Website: crate-barrel
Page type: cross-sells
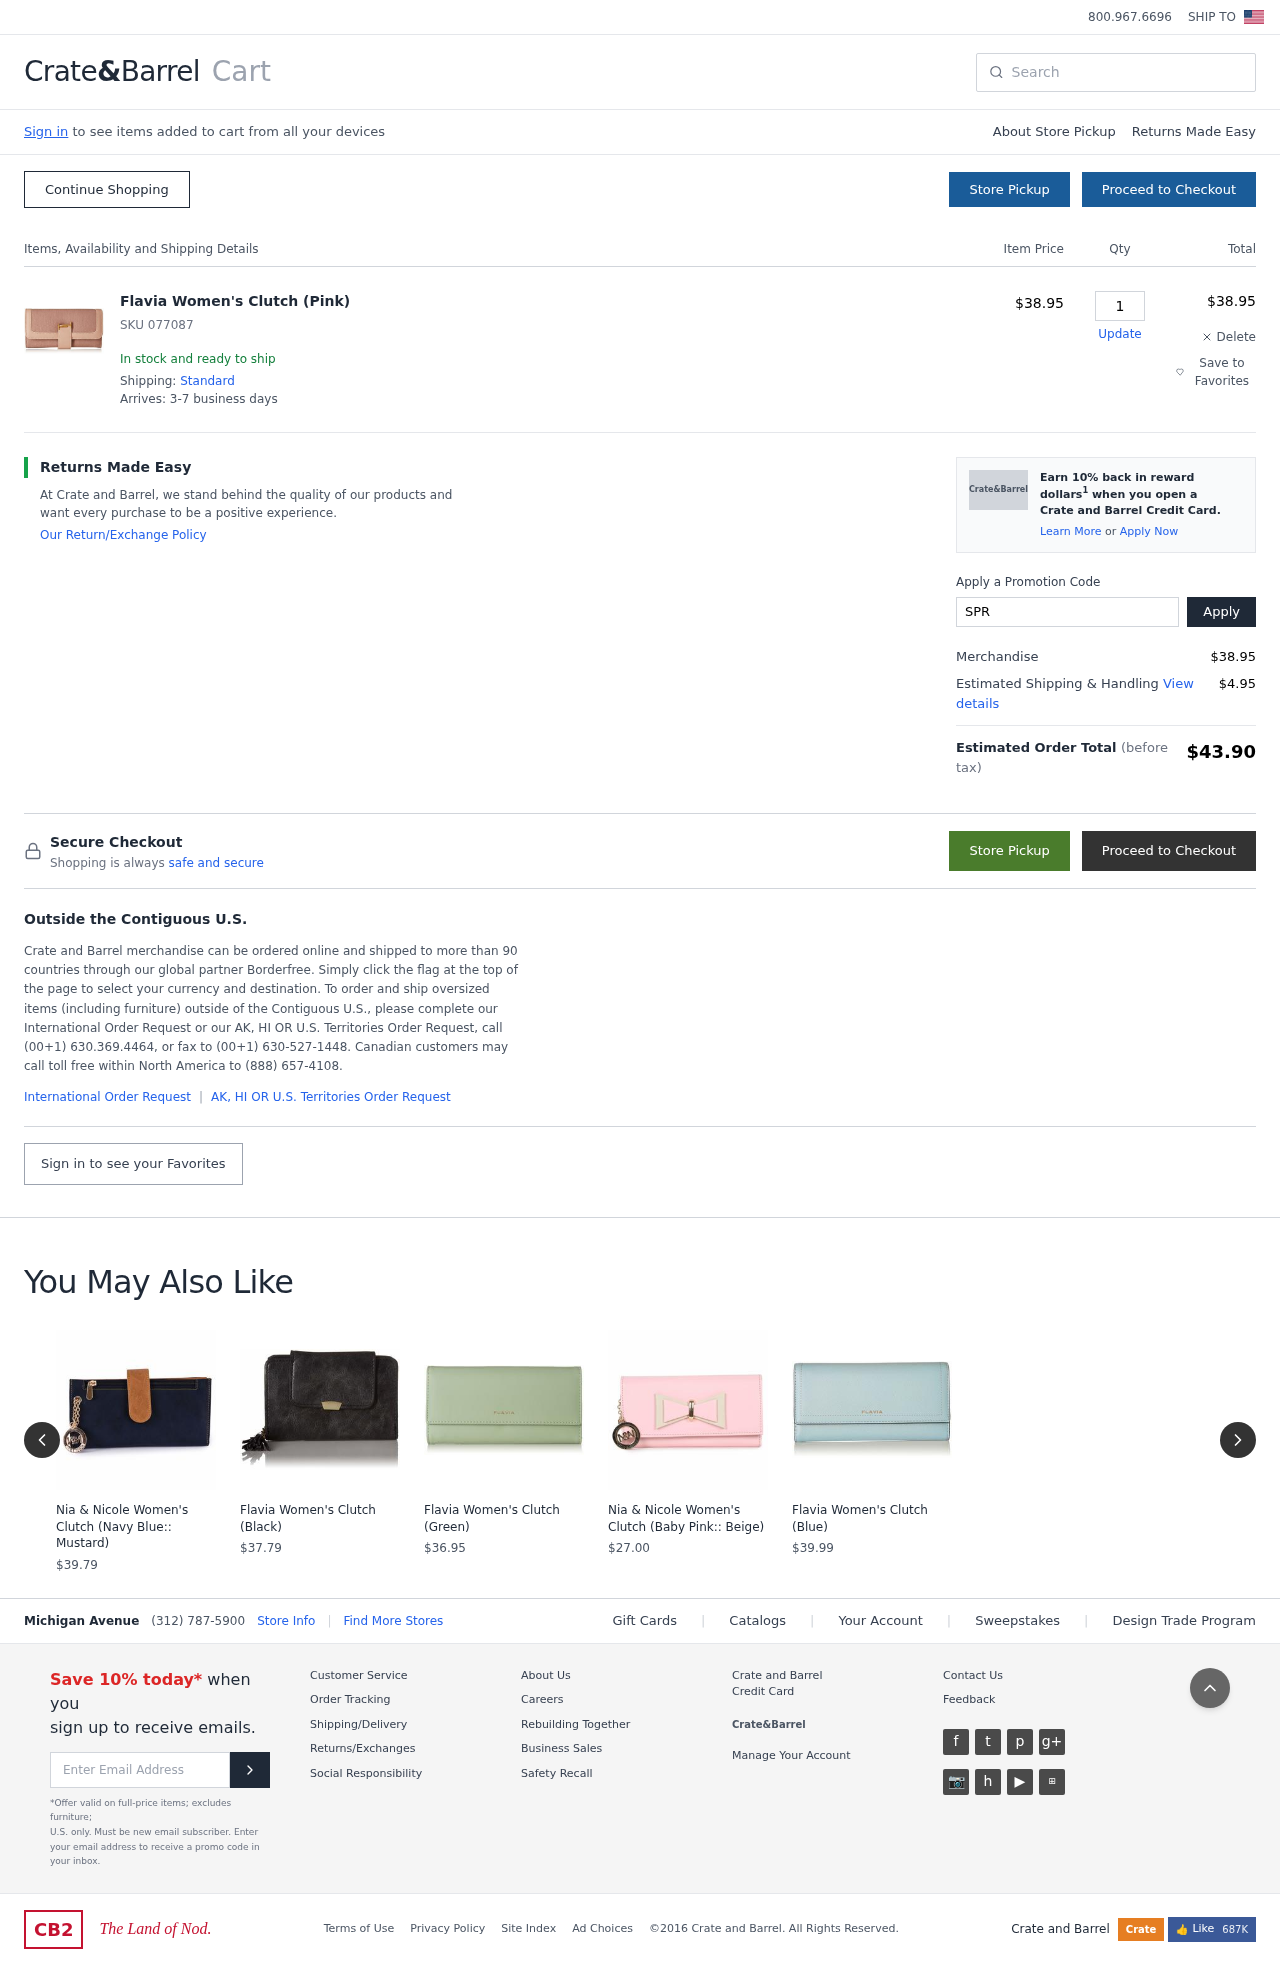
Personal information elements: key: PII_PROMO_CODE
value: SPRING40
Product elements: key: PRODUCT1_NAME
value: Flavia Women's Clutch (Pink)
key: PRODUCT1_PRICE
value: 38.95
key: PRODUCT1_QUANTITY
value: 1
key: PRODUCT2_NAME
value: Nia & Nicole Women's Clutch (Navy Blue:: Mustard)
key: PRODUCT2_PRICE
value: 39.79
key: PRODUCT3_NAME
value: Flavia Women's Clutch (Black)
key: PRODUCT3_PRICE
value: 37.79
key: PRODUCT4_NAME
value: Flavia Women's Clutch (Green)
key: PRODUCT4_PRICE
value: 36.95
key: PRODUCT5_NAME
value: Nia & Nicole Women's Clutch (Baby Pink:: Beige)
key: PRODUCT5_PRICE
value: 27
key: PRODUCT6_NAME
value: Flavia Women's Clutch (Blue)
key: PRODUCT6_PRICE
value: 39.99
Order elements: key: ORDER_SKU
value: SKU 077087
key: ORDER_ITEM_TOTAL
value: $38.95
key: ORDER_SUBTOTAL
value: $38.95
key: ORDER_SHIPPING_COST
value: $4.95
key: ORDER_TOTAL
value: $43.90
Search elements: key: HEADER_SEARCH
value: Search